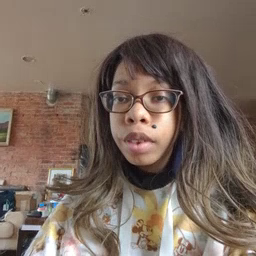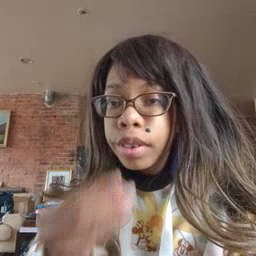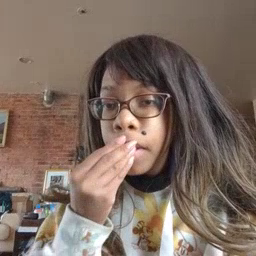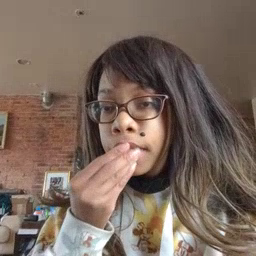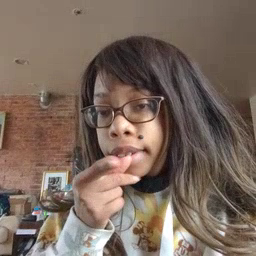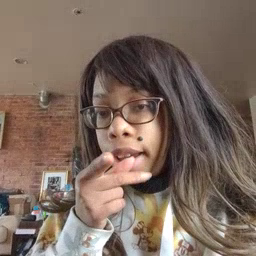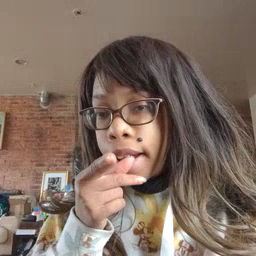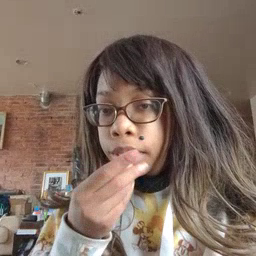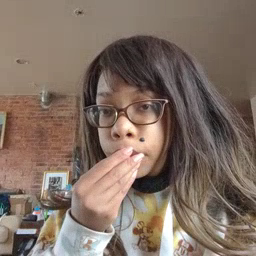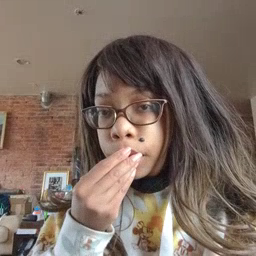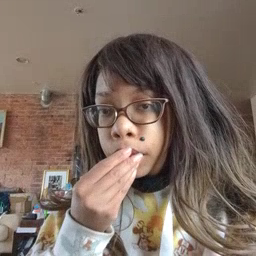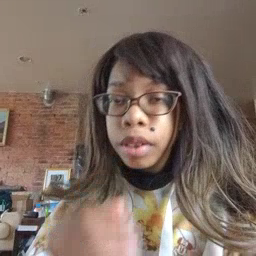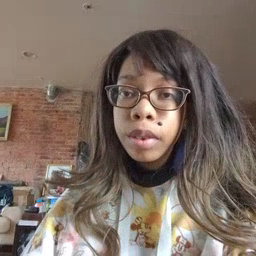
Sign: snack